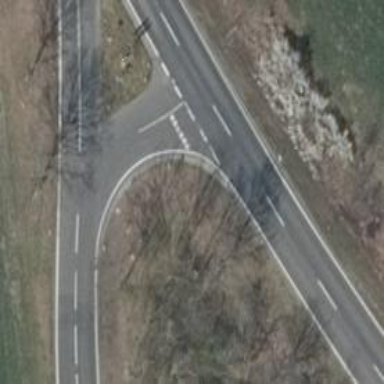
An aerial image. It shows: Secondary road with asphalt surface.